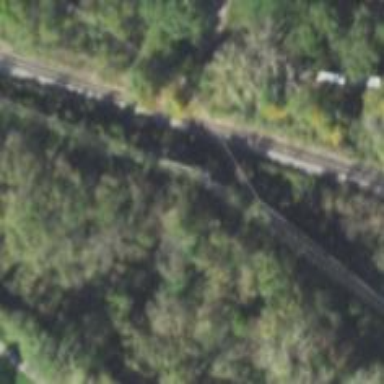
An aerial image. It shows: Historic bridge.